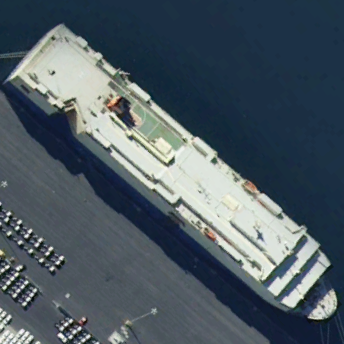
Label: civil